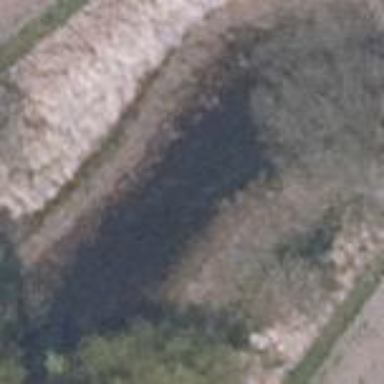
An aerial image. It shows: Pond with natural water.